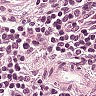
Metastatic tissue present: no